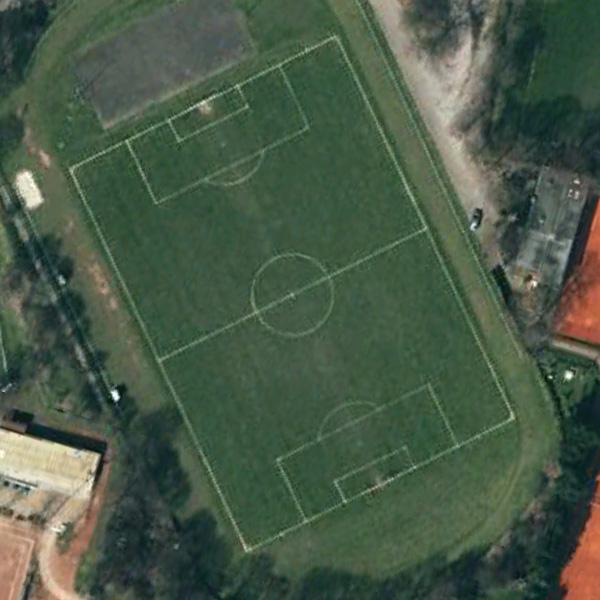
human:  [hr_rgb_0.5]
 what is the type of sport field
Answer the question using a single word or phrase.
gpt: football field